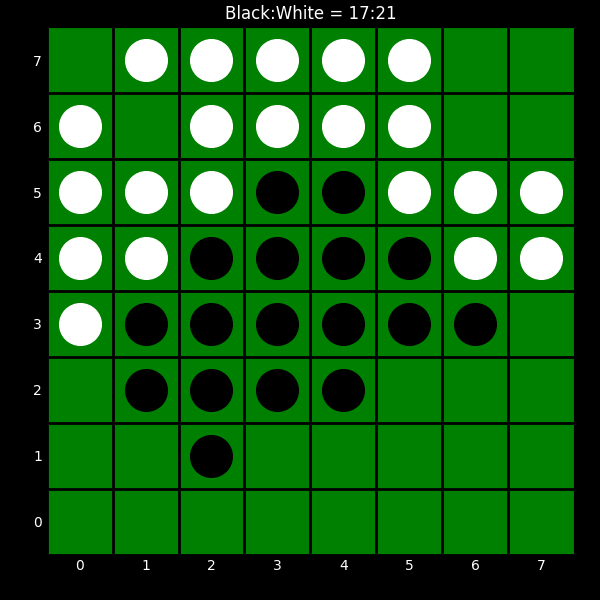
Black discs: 17
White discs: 21